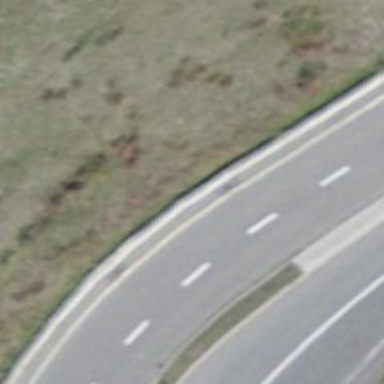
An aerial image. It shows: Paved tertiary road.